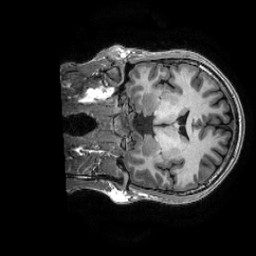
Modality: T1w
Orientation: coronal
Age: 31
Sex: male
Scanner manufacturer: ge
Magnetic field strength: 3 T
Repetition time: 0.0073 s
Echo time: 0.003 s